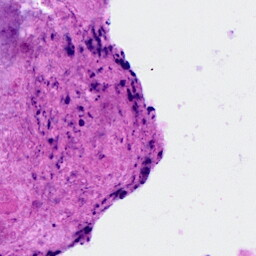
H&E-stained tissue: Breast